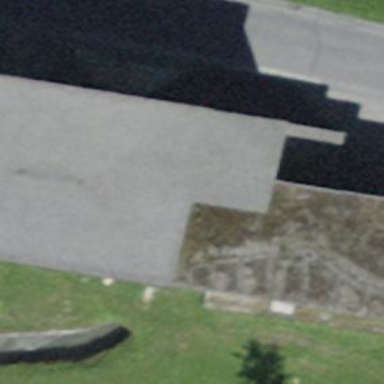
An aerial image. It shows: Flat-roofed building.